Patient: sex M, age 73
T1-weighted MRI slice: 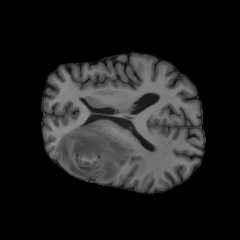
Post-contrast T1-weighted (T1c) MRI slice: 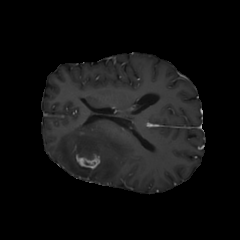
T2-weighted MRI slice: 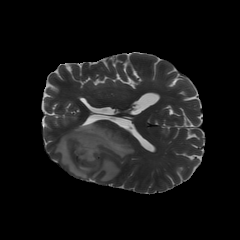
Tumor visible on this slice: yes
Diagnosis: Glioblastoma, IDH-wildtype
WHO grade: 4